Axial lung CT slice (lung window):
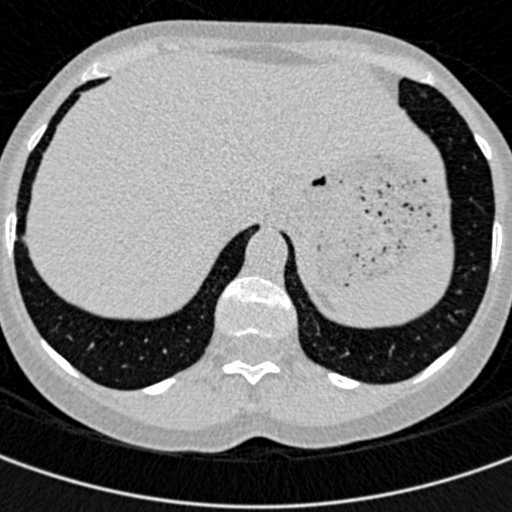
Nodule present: no